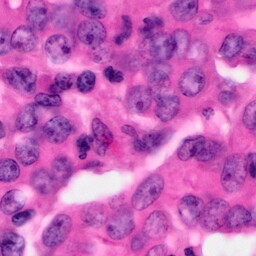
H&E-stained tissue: Pancreatic